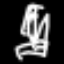
Label: pencil